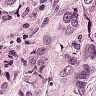
Metastatic tissue present: yes